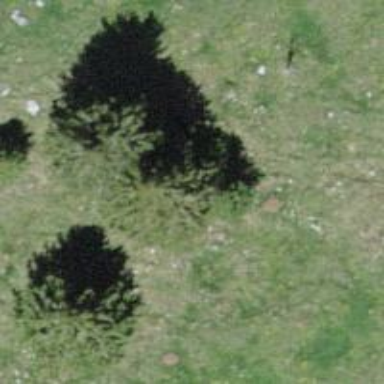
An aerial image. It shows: Needle-leaved tree in its natural environment.